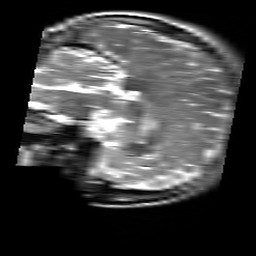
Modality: T2w
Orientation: sagittal
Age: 20
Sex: female
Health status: healthy
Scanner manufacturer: siemens
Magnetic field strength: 3 T
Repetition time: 4.01 s
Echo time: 0.116 s